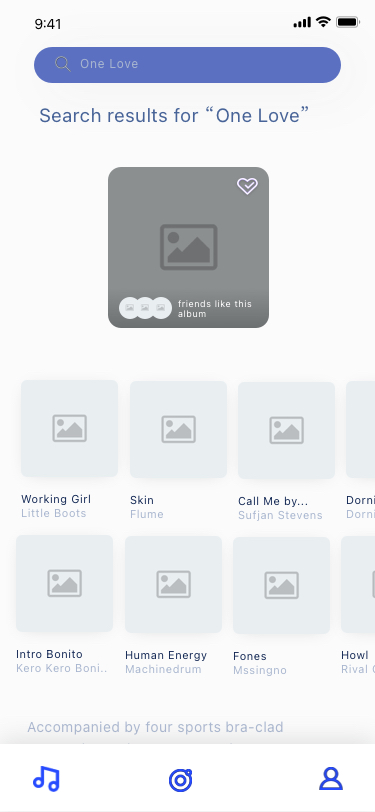
Text in this UI design:
Search results for “One Love”
Accompanied by four sports bra-clad companions, Lipa pays attention to choreography, looking for all the world like she